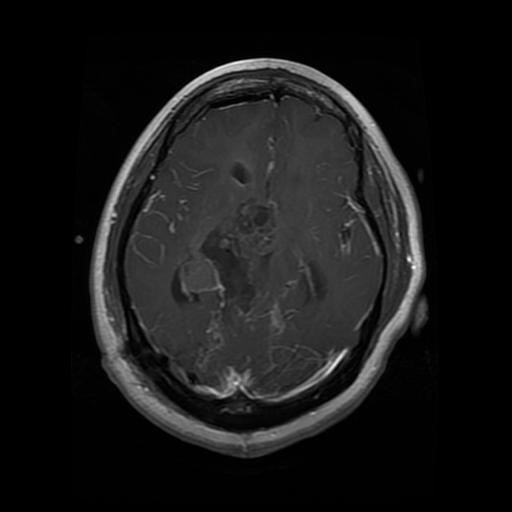
Label: glioma